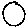
Label: circle